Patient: sex M, age 65
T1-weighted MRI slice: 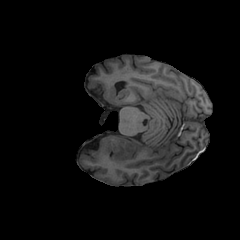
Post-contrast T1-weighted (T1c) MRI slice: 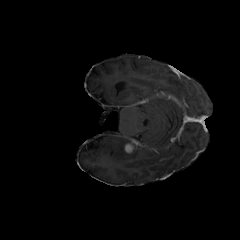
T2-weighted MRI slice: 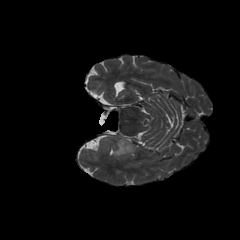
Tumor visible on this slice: yes
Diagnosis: Glioblastoma, IDH-wildtype
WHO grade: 4